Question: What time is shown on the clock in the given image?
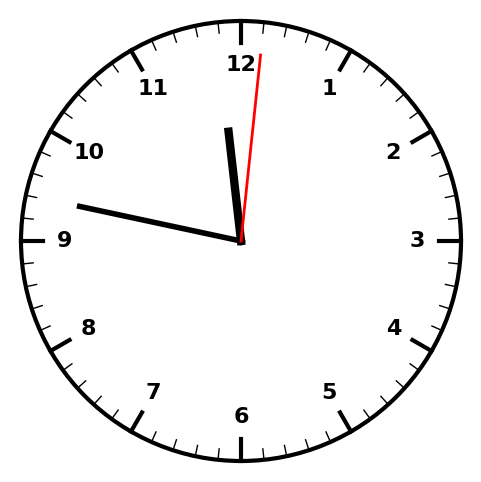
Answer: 11:47:01